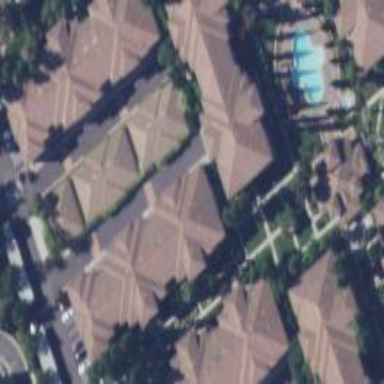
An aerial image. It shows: Hipped roof on apartment building.